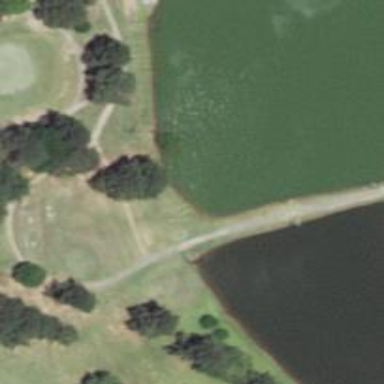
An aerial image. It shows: Service road used as golf cart path.